Question: The activity I am talking about must show a populated by as items. My goal is to show in every CardView a RecyclerView in its turn.
Here my Activity's basic xml:
'''
<?xml version="1.0" encoding="utf-8"?>
<LinearLayout xmlns:android="http://schemas.android.com/apk/res/android"
xmlns:tools="http://schemas.android.com/tools"
android:layout_width="match_parent"
android:layout_height="match_parent"
tools:context=".ConjActivity" >
<android.support.v7.widget.RecyclerView
android:id="@+id/conjCardList"
android:layout_width="match_parent"
android:layout_height="match_parent"
android:clickable="false" />
</LinearLayout>
'''
And here is the layout of my CardView's RecyclerView:
'''
<?xml version="1.0" encoding="utf-8"?>
<android.support.v7.widget.CardView
xmlns:card_view="http://schemas.android.com/apk/res-auto"
xmlns:android="http://schemas.android.com/apk/res/android"
android:id="@+id/card_analysis"
android:layout_width="match_parent"
android:layout_height="wrap_content"
android:layout_marginTop="@dimen/activity_vertical_margin"
android:layout_marginBottom="@dimen/activity_vertical_margin"
android:layout_marginLeft="@dimen/activity_horizontal_margin"
android:layout_marginRight="@dimen/activity_horizontal_margin"
android:padding="5dp"
card_view:cardCornerRadius="5dp" >
<LinearLayout
android:layout_width="match_parent"
android:layout_height="match_parent"
android:orientation="vertical" >
<android.support.v7.widget.RecyclerView
android:id="@+id/item_mode"
android:layout_width="wrap_content"
android:layout_height="wrap_content"
android:paddingTop="5dp"
android:paddingLeft="@dimen/activity_horizontal_margin" >
</android.support.v7.widget.RecyclerView>
</LinearLayout>
</android.support.v7.widget.CardView>
'''
So, I boldly made my first attempt by implementing two , one for the (let's call it) "main" RecyclerView and one for the single ones in every CardView:
Here are the two pieces of code:
"Main" RecyclerView (w/ ViewHolders):
'''
public class ConjCardAdapter extends RecyclerView.Adapter<RecyclerView.ViewHolder>{
private static Context context;
private LinearLayoutManager llm;
private static ConjFormAdapter formAdapt;
private ArrayList<String> adapterList;
private List<Object> items;
private static final int
HEADER = 0,
CONJTYPE = 1,
ITEM = 2;
private Paradigma par;
private String sel_vb;
public ConjCardAdapter(List<Object> items){
this.items = items;
context = ConjActivity.context;
adapterList = new ArrayList<String>();
formAdapt = new ConjFormAdapter(adapterList);
}
public RecyclerView.ViewHolder onCreateViewHolder(ViewGroup viewGroup, int viewType){
switch(viewType){
case HEADER:
return new HeaderHolder(LayoutInflater.from(viewGroup.getContext()).inflate(R.layout.card_header, viewGroup, false));
case CONJTYPE:
return new ConjTypeHolder(LayoutInflater.from(viewGroup.getContext()).inflate(R.layout.card_conjtext, viewGroup, false));
case ITEM:
return new ItemModeHolder(LayoutInflater.from(viewGroup.getContext()).inflate(R.layout.card_item, viewGroup, false));
default:
return null;
}
}
public void onBindViewHolder(RecyclerView.ViewHolder vvh, final int pos) {
HeaderItem headerItem;
String stringItem;
ArrayList<String> listItem;
HeaderHolder hh;
ConjTypeHolder cjh;
ItemModeHolder imh;
switch(getItemViewType(pos)){
case HEADER:
// it doesn't really matter...
break;
case CONJTYPE:
// it doesn't really matter...
break;
case ITEM:
listItem = (ArrayList<String>) items.get(pos);
imh = (ItemModeHolder) vvh;
llm = new LinearLayoutManager(context);
imh.rv_mode.setLayoutManager(llm);
adapterList.addAll(listItem);
imh.rv_mode.setAdapter(formAdapt);
formAdapt.notifyDataSetChanged();
break;
}
}
@Override
public int getItemCount() {
return items.size();
}
@Override
public int getItemViewType(int position) {
switch(position){
case 0:
return HEADER;
case 1:
return CONJTYPE;
default:
return ITEM;
}
}
static class HeaderHolder extends RecyclerView.ViewHolder{
TextView verbo,
paradigma,
analisi;
View divider;
public HeaderHolder(View itemView) {
super(itemView);
verbo = (TextView) itemView.findViewById(R.id.verb);
paradigma = (TextView) itemView.findViewById(R.id.paradigm);
analisi = (TextView) itemView.findViewById(R.id.analysis);
divider = (View) itemView.findViewById(R.id.divider);
}
}
static class ConjTypeHolder extends RecyclerView.ViewHolder{
TextView type;
public ConjTypeHolder(View itemView) {
super(itemView);
type = (TextView) itemView.findViewById(R.id.conj_type);
}
}
:
static class ItemModeHolder extends RecyclerView.ViewHolder{
RecyclerView rv_mode;
public ItemModeHolder(View itemView) {
super(itemView);
rv_mode = (RecyclerView) itemView.findViewById(R.id.item_mode);
}
}
}
'''
Items' RecyclerView (w/ ViewHolder):
'''
public class ConjFormAdapter extends RecyclerView.Adapter<ConjFormAdapter.FormHolder>{
private Context context;
private ArrayList<String> list;
private Paradigma par;
private String sel_vb;
private ArrayList<Long> ids;
private HashMap<String, Long> mIdMap;
private StringAnalisi analisi;
private final int IND_MODE_TYPE=0,
ELSE_MODE_TYPE=1,
TENSE_TYPE=2,
FORM_TYPE=3;
public ConjFormAdapter(ArrayList<String> list){
this.list = list;
// Constructor implementation
}
// other methods
@Override
public FormHolder onCreateViewHolder(ViewGroup viewGroup, int itemType) {
switch(itemType){
case IND_MODE_TYPE:
return new FormHolder(LayoutInflater.from(viewGroup.getContext()).inflate(R.layout.item_mode_ind, viewGroup, false));
case ELSE_MODE_TYPE:
return new FormHolder(LayoutInflater.from(viewGroup.getContext()).inflate(R.layout.item_mode_else, viewGroup, false));
case TENSE_TYPE:
return new FormHolder(LayoutInflater.from(viewGroup.getContext()).inflate(R.layout.item_tense, viewGroup, false));
default:
return new FormHolder(LayoutInflater.from(viewGroup.getContext()).inflate(R.layout.item_form, viewGroup, false));
}
}
@Override
public void onBindViewHolder(FormHolder fh, int pos) {
fh.txt.setText(list.get(pos));
// other implementation
}
@Override
public int getItemCount() {
return list.size();
}
@Override
public int getItemViewType(int position) {
String item = (String) list.get(position);
if(item.equals(context.getResources().getString(R.string.ind))){
return IND_MODE_TYPE;
} else if(item.equals(context.getResources().getString(R.string.subj))||item.equals(context.getResources().getString(R.string.imp))||item.equals(context.getResources().getString(R.string.inf))||item.equals(context.getResources().getString(R.string.pt))||item.equals(context.getResources().getString(R.string.ger))||item.equals(context.getResources().getString(R.string.gerv))||item.equals(context.getResources().getString(R.string.sup))){
return ELSE_MODE_TYPE;
} else if(item.equals(context.getResources().getString(R.string.pres))||item.equals(context.getResources().getString(R.string.impf))||item.equals(context.getResources().getString(R.string.fut))||item.equals(context.getResources().getString(R.string.pf))||item.equals(context.getResources().getString(R.string.ppf))||item.equals(context.getResources().getString(R.string.futant))){
return TENSE_TYPE;
} else {
return FORM_TYPE;
}
}
@Override
public long getItemId(int position) {
String item = list.get(position);
return mIdMap.get(item);
}
@Override
public void setHasStableIds(boolean hasStableIds) {
super.setHasStableIds(true);
}
static class FormHolder extends RecyclerView.ViewHolder{
TextView txt;
View divider1, divider2, divider3;
public FormHolder(View itemView) {
super(itemView);
txt = (TextView) itemView.findViewById(R.id.text1);
divider1 = (View) itemView.findViewById(R.id.conj_divider1);
divider2 = (View) itemView.findViewById(R.id.conj_divider2);
divider3 = (View) itemView.findViewById(R.id.conj_divider3);
}
}
}
'''
As you can see I thought it was right to instantiate the second adapter in the first one, and for every item's RecyclerView to attach a new LayoutManager and to set the second adapter. But as you can see the first two items of my "main" Rec.View which don't contain another Rec.View work just fine, but the others don't.

How can I solve the issue? Please, I am out of ideas.
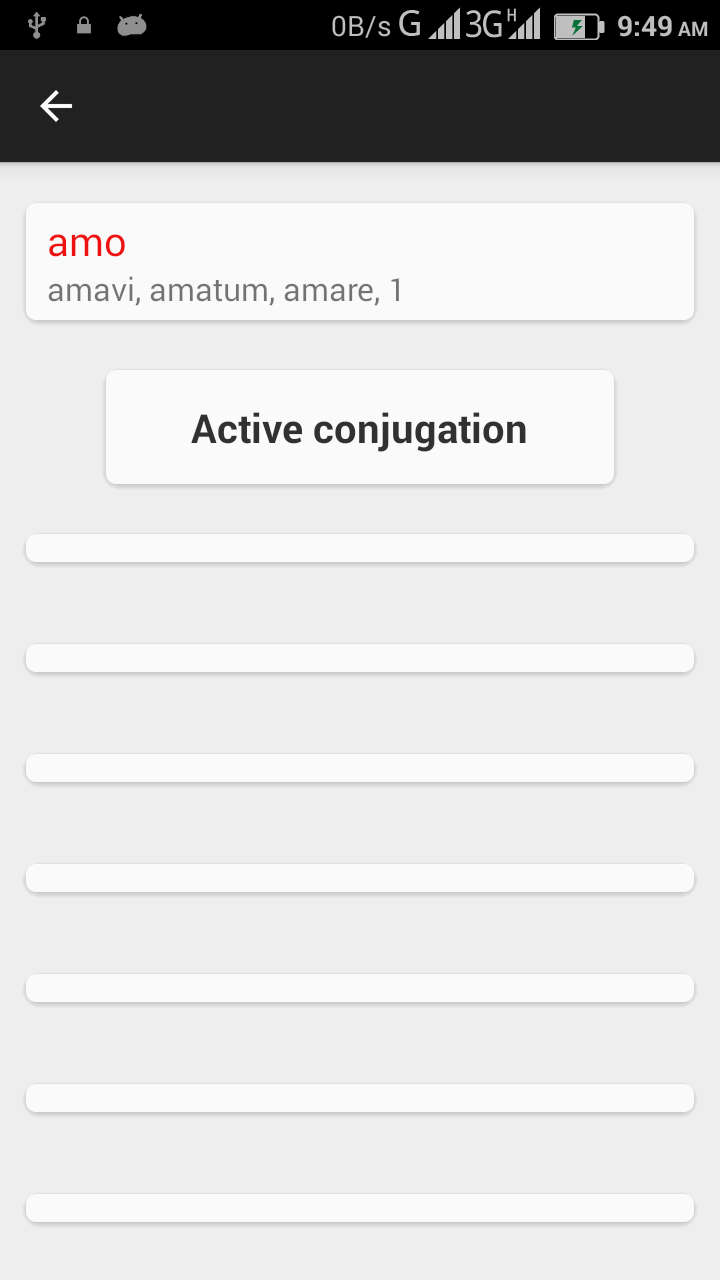
Answer: I faced the exact same problem. You have to specify the layout height of the RecyclerView inside the CardView. Change it from wrap_content to a specific value in dp. Nested RecyclerView doesnt wrap the content in its height if the parent scrolling is VERTICAL and similarly doesnt wrap the content in its width when the parent scrolling is HORIZONTAL.
'''
<?xml version="1.0" encoding="utf-8"?>
<android.support.v7.widget.CardView
xmlns:card_view="http://schemas.android.com/apk/res-auto"
xmlns:android="http://schemas.android.com/apk/res/android"
android:id="@+id/card_analysis"
android:layout_width="match_parent"
android:layout_height="wrap_content"
android:layout_marginTop="@dimen/activity_vertical_margin"
android:layout_marginBottom="@dimen/activity_vertical_margin"
android:layout_marginLeft="@dimen/activity_horizontal_margin"
android:layout_marginRight="@dimen/activity_horizontal_margin"
android:padding="5dp"
card_view:cardCornerRadius="5dp" >
<LinearLayout
android:layout_width="match_parent"
android:layout_height="match_parent"
android:orientation="vertical" >
<android.support.v7.widget.RecyclerView
android:id="@+id/item_mode"
android:layout_width="wrap_content"
android:layout_height="100dp"
android:paddingTop="5dp"
android:paddingLeft="@dimen/activity_horizontal_margin" >
</android.support.v7.widget.RecyclerView>
</LinearLayout>
</android.support.v7.widget.CardView>
'''